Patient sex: M
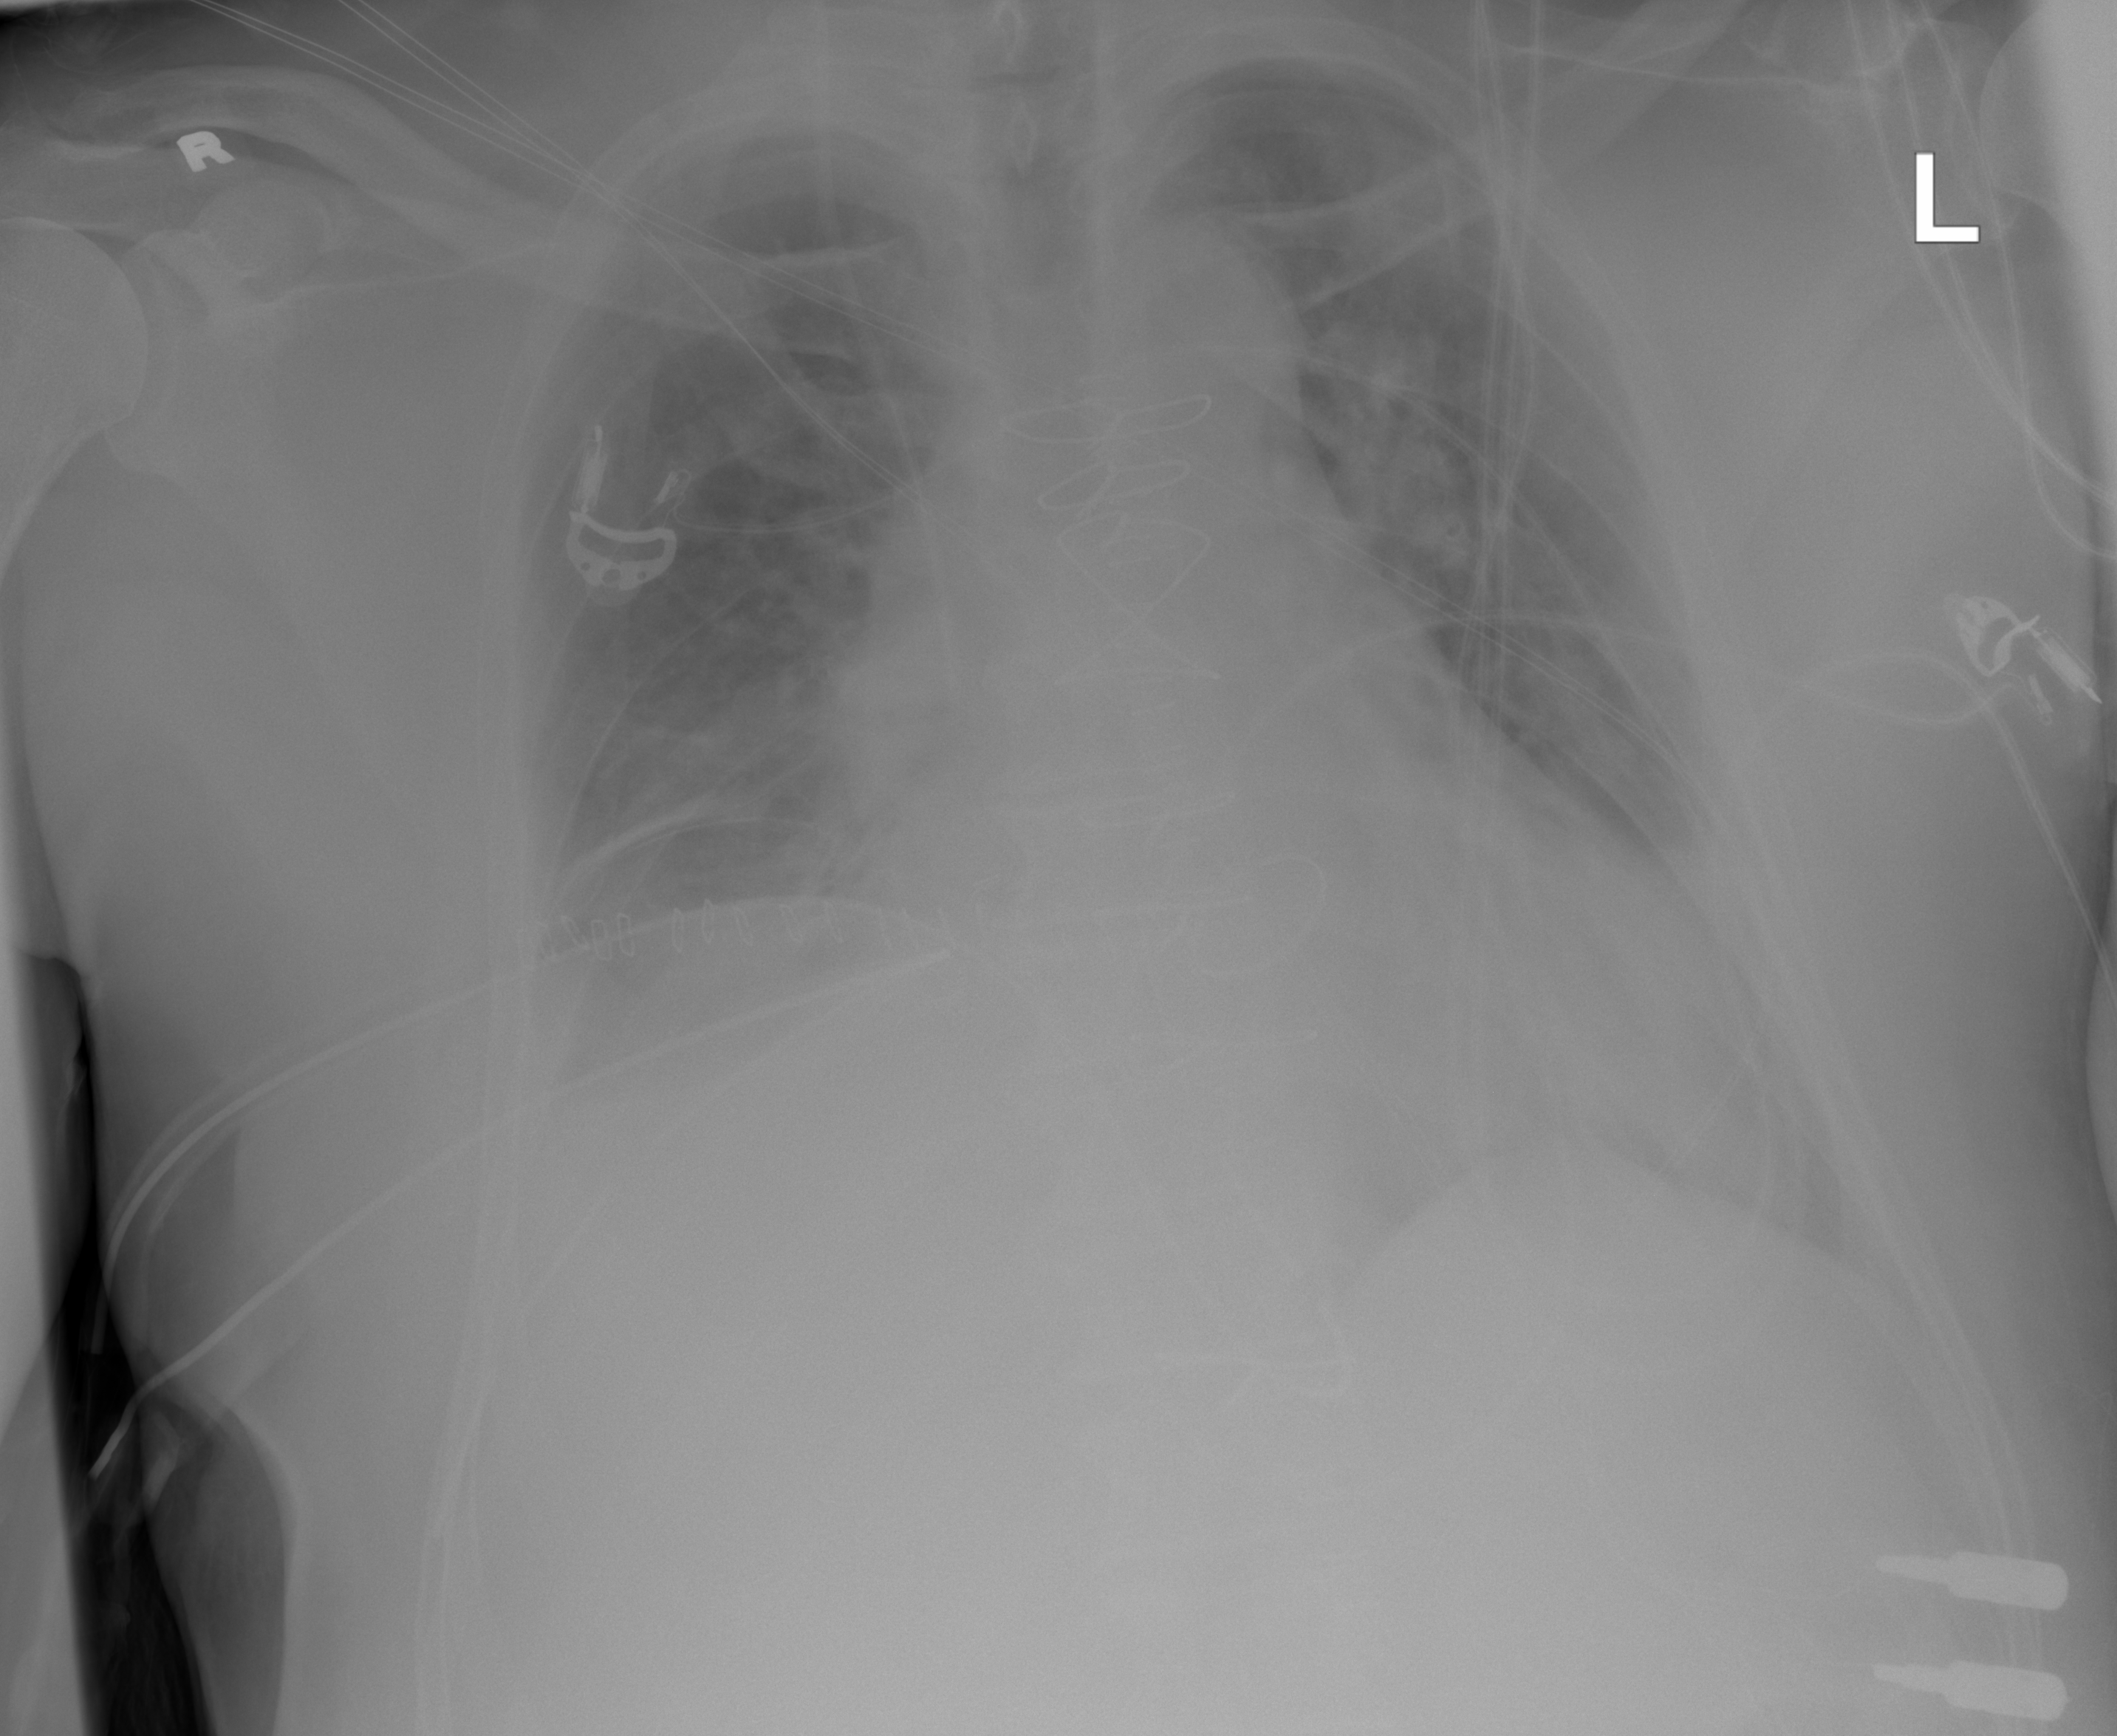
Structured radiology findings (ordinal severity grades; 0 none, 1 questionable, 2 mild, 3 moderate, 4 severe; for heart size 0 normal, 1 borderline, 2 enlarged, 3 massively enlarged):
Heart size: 0
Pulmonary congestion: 2
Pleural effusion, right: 2
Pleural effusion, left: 2
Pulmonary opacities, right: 2
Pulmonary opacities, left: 2
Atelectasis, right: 2
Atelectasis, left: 2